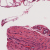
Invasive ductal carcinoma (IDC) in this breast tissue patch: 0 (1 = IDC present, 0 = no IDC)